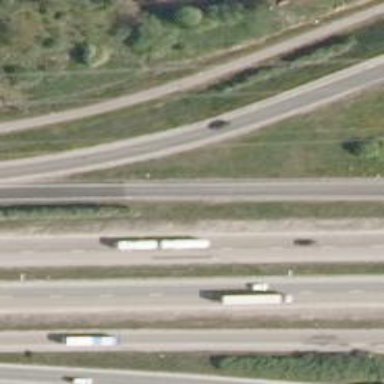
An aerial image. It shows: Asphalt trunk highway.